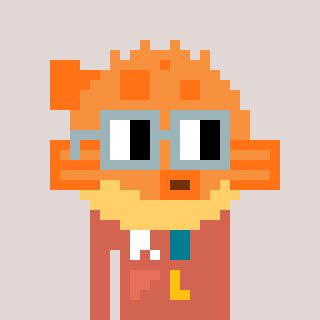
a pixel art character with square dark gray glasses, a pufferfish-shaped head and a peachy-colored body on a warm background